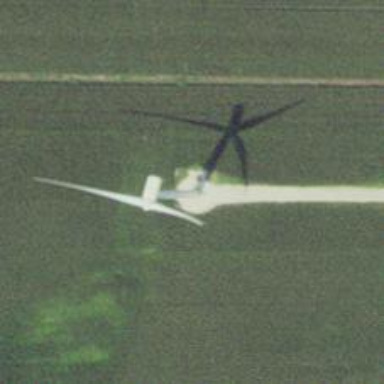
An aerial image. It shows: Wind turbine generator that utilizes wind as its source for generating electricity. It is of the horizontal axis type.